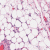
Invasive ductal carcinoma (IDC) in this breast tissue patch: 1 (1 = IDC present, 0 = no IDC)